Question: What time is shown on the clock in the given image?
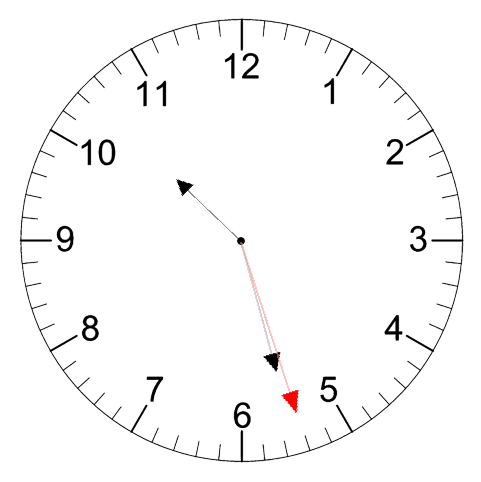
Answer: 10:27:27